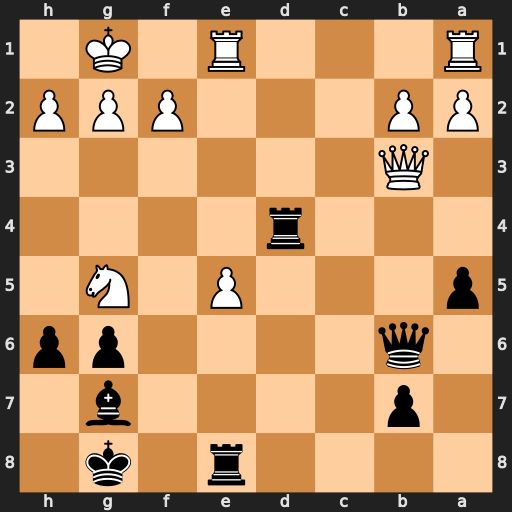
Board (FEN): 4r1k1/1p4b1/1q4pp/p3P1N1/3r4/1Q6/PP3PPP/R3R1K1
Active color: b
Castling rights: -
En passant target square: -
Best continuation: Qxb3 axb3 hxg5